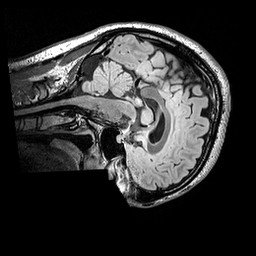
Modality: FLAIR
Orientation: sagittal
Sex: male
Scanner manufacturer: siemens
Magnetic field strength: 3 T
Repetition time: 5 s
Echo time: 0.395 s